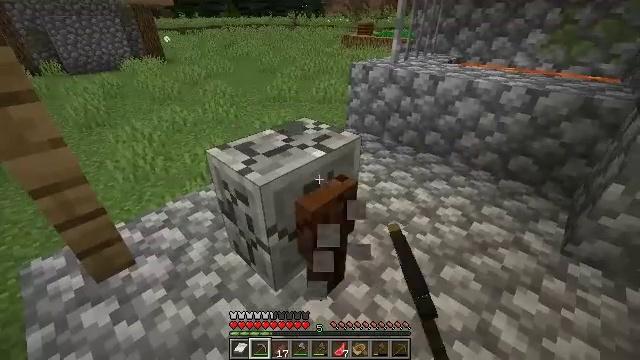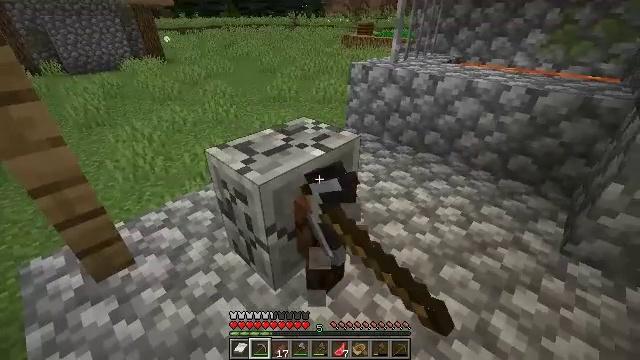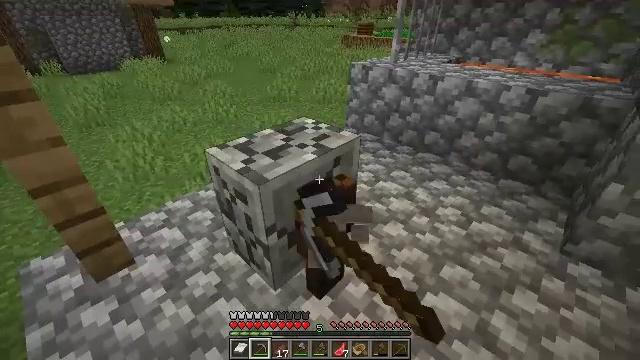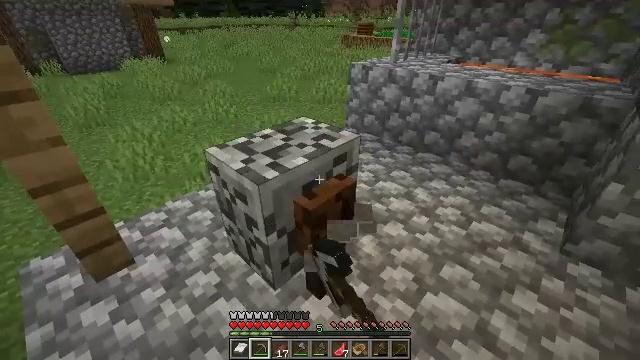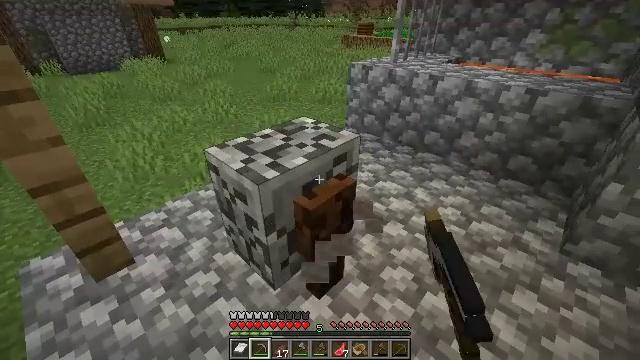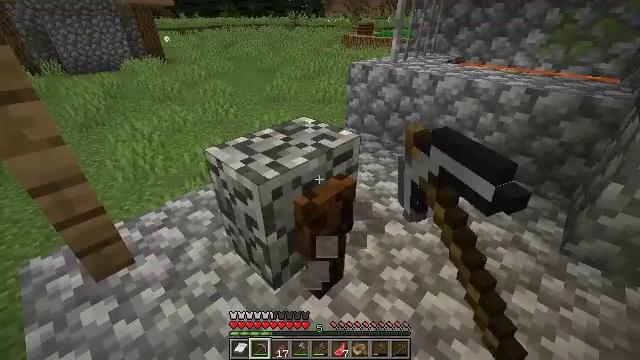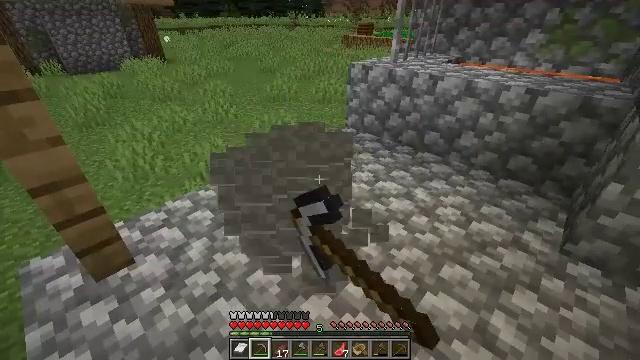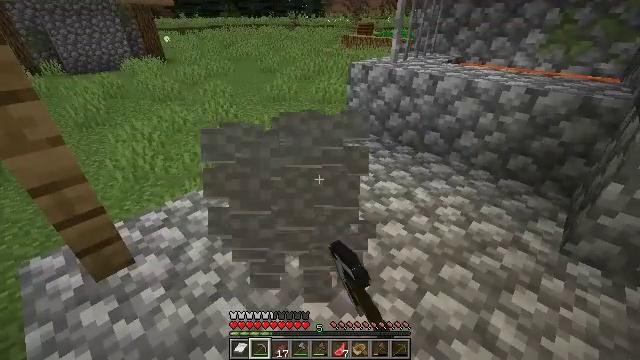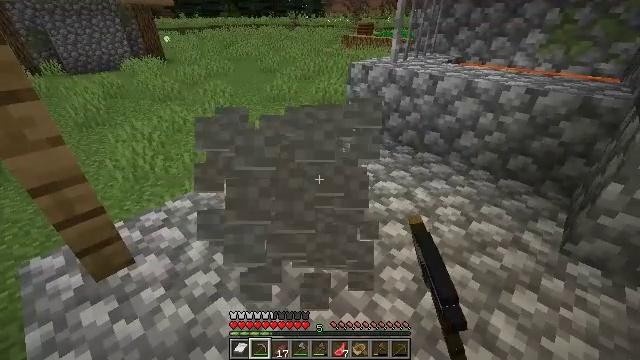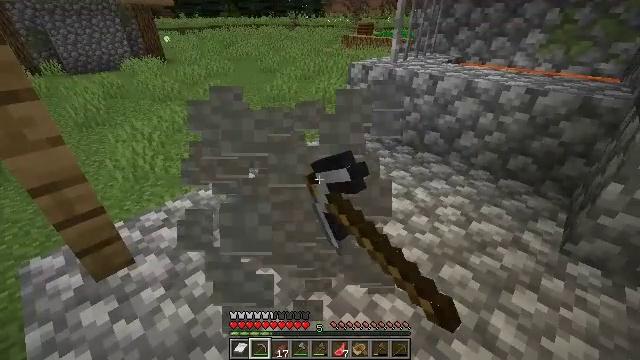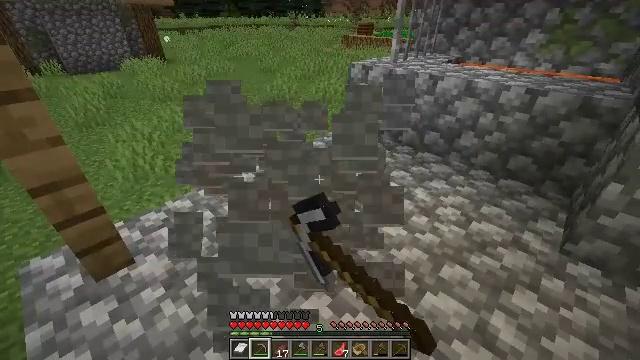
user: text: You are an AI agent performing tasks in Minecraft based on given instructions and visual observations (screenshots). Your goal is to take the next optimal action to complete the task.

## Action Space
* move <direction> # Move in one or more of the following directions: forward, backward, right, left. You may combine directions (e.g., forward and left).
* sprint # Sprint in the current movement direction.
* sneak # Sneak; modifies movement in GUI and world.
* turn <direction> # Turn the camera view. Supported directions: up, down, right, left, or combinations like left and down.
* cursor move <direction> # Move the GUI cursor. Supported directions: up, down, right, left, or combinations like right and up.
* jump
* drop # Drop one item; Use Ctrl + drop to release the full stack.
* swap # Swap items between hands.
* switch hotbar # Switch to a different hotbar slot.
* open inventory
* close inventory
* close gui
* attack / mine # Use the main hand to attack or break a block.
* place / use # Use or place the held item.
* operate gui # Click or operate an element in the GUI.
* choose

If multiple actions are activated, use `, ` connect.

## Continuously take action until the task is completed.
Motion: motion action
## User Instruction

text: Mine the grindstone block.
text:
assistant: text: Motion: attack / mine
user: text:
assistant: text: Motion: attack / mine
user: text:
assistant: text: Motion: attack / mine
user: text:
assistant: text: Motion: attack / mine
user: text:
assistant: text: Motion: attack / mine
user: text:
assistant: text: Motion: attack / mine
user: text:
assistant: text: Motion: attack / mine
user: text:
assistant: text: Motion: attack / mine
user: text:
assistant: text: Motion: attack / mine
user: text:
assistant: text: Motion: attack / mine
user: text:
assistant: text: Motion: attack / mine